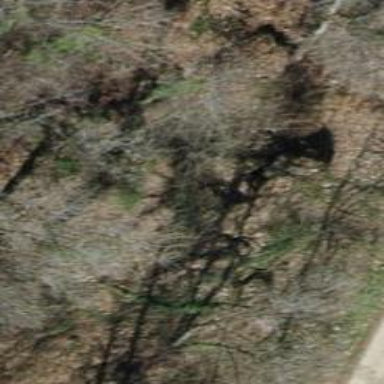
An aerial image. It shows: Natural cliff.